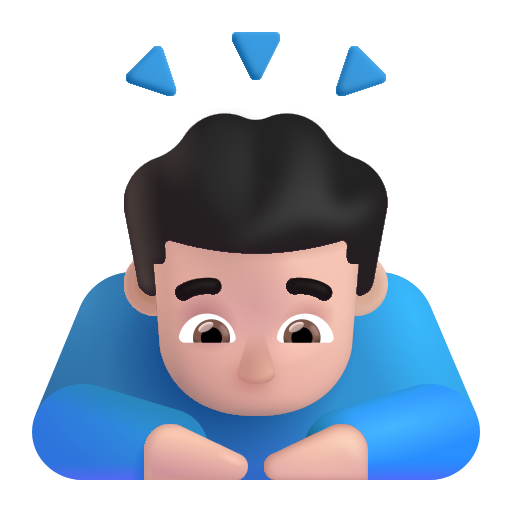
man bowing color light